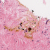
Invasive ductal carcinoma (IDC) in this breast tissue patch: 0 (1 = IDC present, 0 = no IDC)